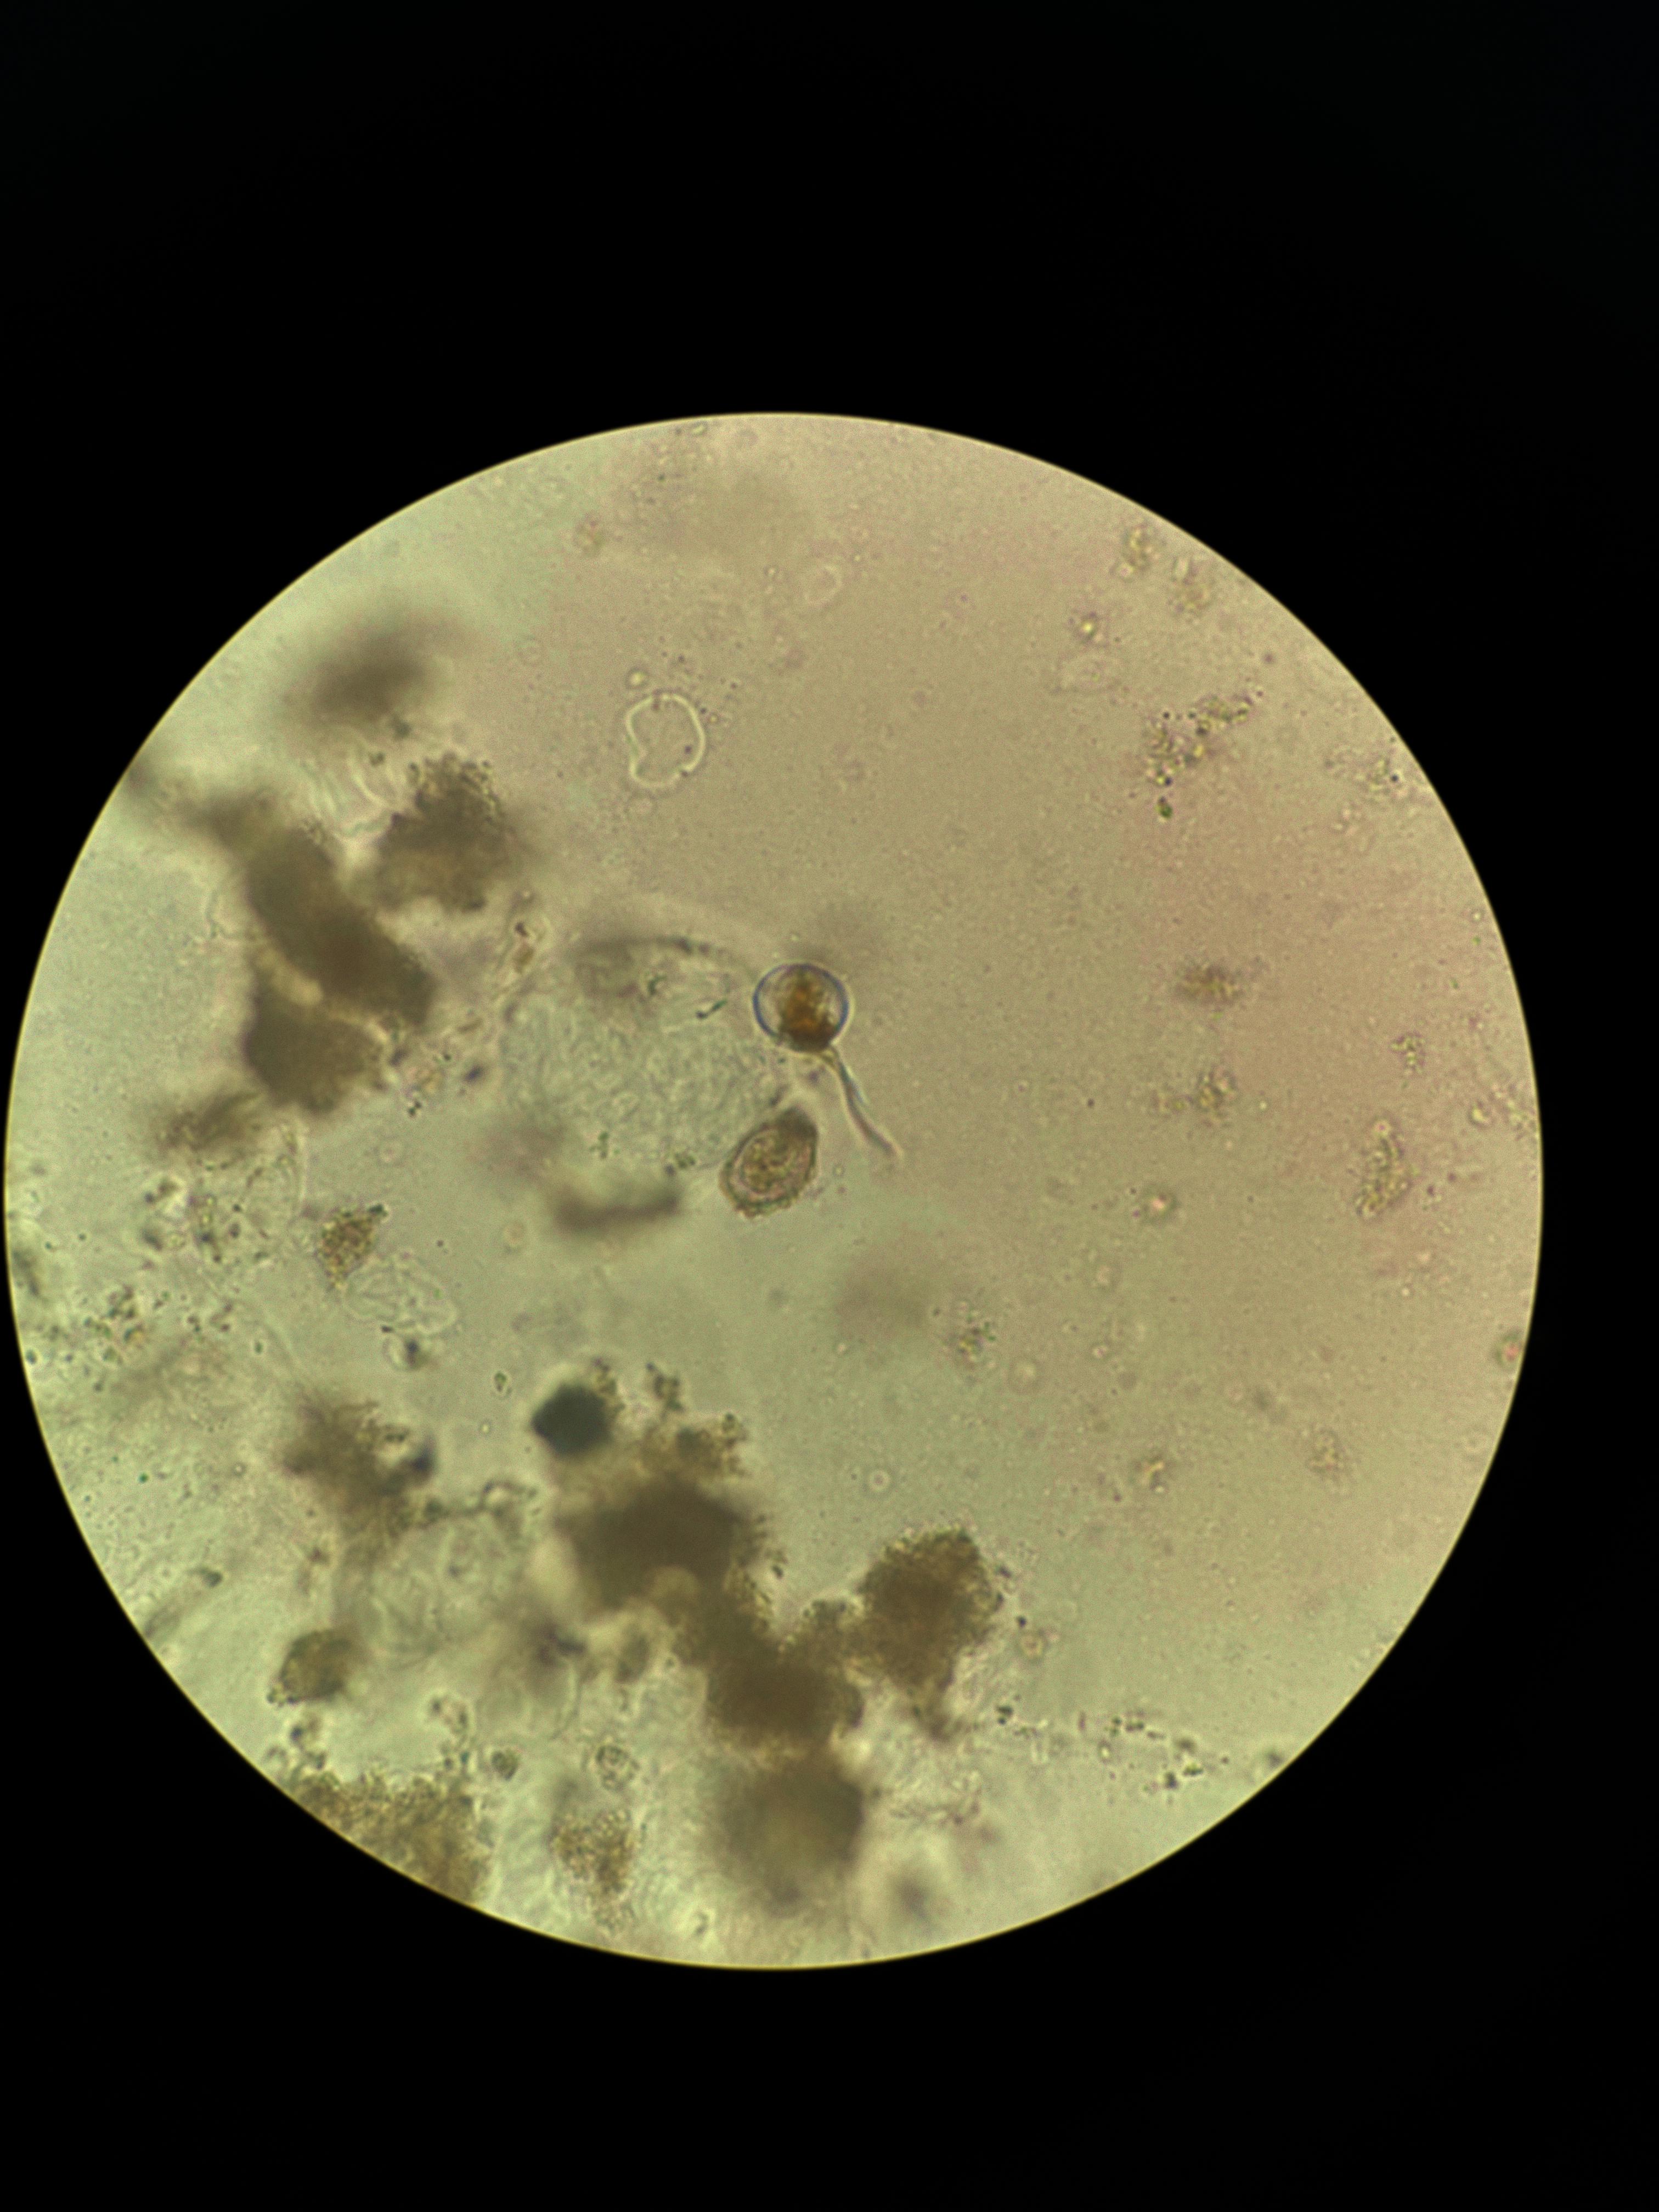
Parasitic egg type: Hymenolepis nana